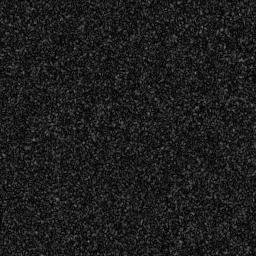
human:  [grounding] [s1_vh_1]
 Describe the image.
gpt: In the satellite image, there is  <ref>1 medium ship </ref> <box>[[38, 48, 51, 56, 0]]</box> located at center.